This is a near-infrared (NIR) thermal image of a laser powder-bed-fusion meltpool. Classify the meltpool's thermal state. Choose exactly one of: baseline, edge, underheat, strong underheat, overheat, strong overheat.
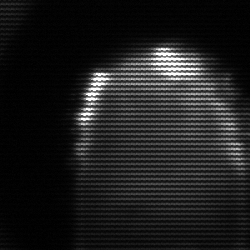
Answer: baseline